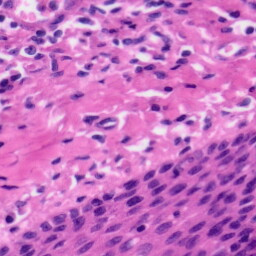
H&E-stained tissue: Tonsil